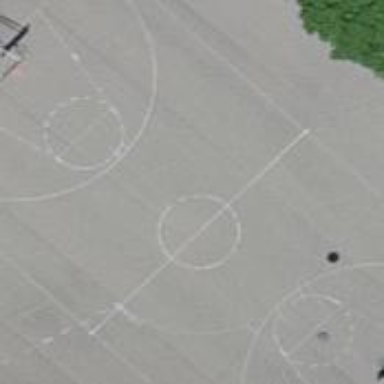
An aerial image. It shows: Basketball court with asphalt surface.